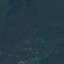
Label: Forest